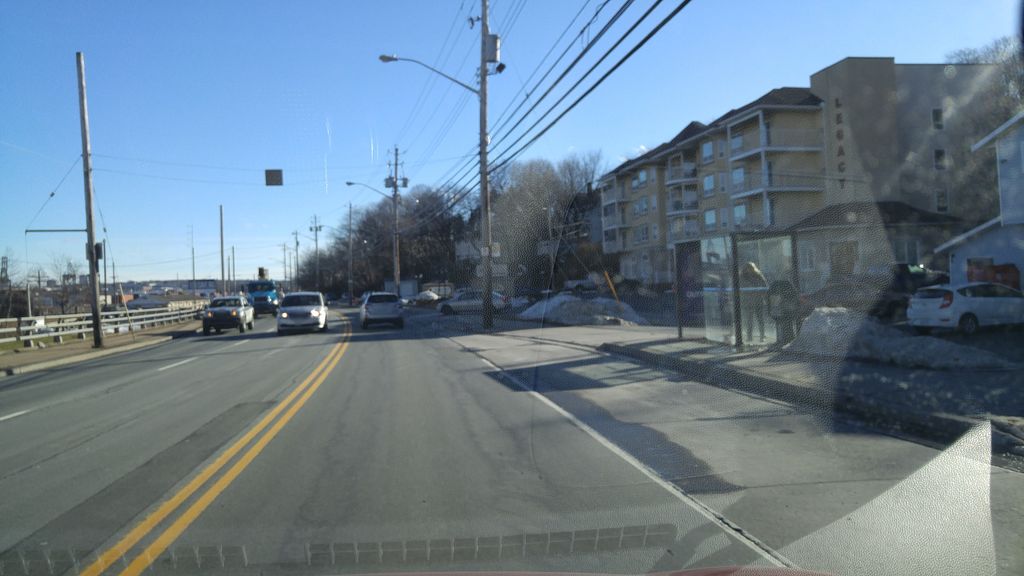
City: halifax